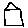
Label: house